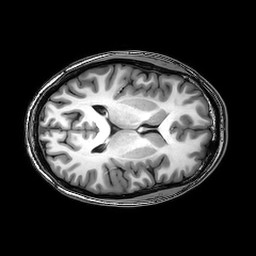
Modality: T1w
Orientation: axial
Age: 22
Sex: female
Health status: healthy
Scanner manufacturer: philips
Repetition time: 0.00815 s
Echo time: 0.00373 s